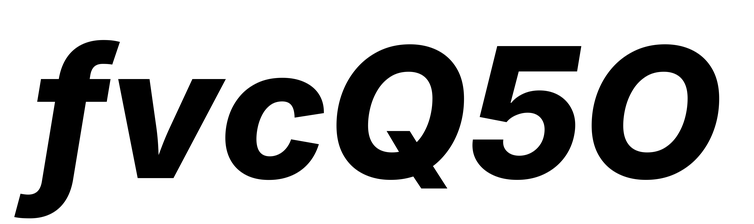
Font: Inter-Italic_ExtraBold_Italic